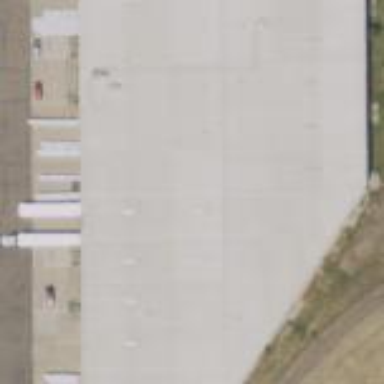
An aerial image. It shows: Industrial building.